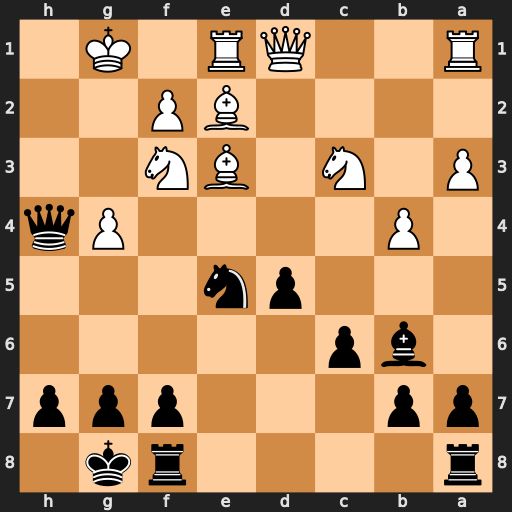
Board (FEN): r4rk1/pp3ppp/1bp5/3pn3/1P4Pq/P1N1BN2/4BP2/R2QR1K1
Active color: b
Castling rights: -
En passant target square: -
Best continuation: Qxg4+ Kh1 Qh3+ Nh2 Nf3 Bxf3 Bc7 Kg1 Bxh2+